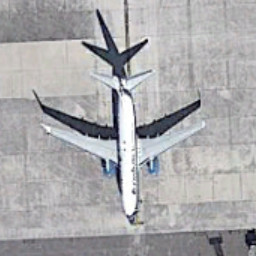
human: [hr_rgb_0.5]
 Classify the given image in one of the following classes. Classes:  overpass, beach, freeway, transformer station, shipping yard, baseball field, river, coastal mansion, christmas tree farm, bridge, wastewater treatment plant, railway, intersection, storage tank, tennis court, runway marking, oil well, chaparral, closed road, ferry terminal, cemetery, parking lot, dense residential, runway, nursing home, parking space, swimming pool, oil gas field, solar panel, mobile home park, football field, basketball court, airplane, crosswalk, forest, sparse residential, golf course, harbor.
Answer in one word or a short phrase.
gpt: airplane